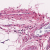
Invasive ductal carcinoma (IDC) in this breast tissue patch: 0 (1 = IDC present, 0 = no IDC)